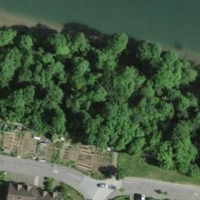
EUNIS habitat code: 41
Species observed at this site:
Convallaria majalis
Sturnus vulgaris